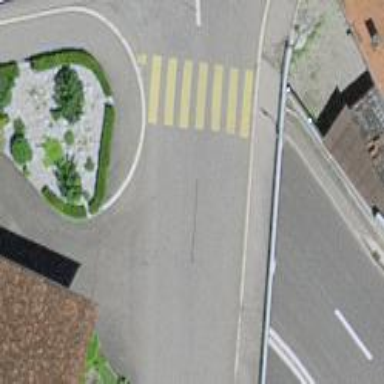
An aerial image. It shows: Secondary road with asphalt surface passing through tunnel.